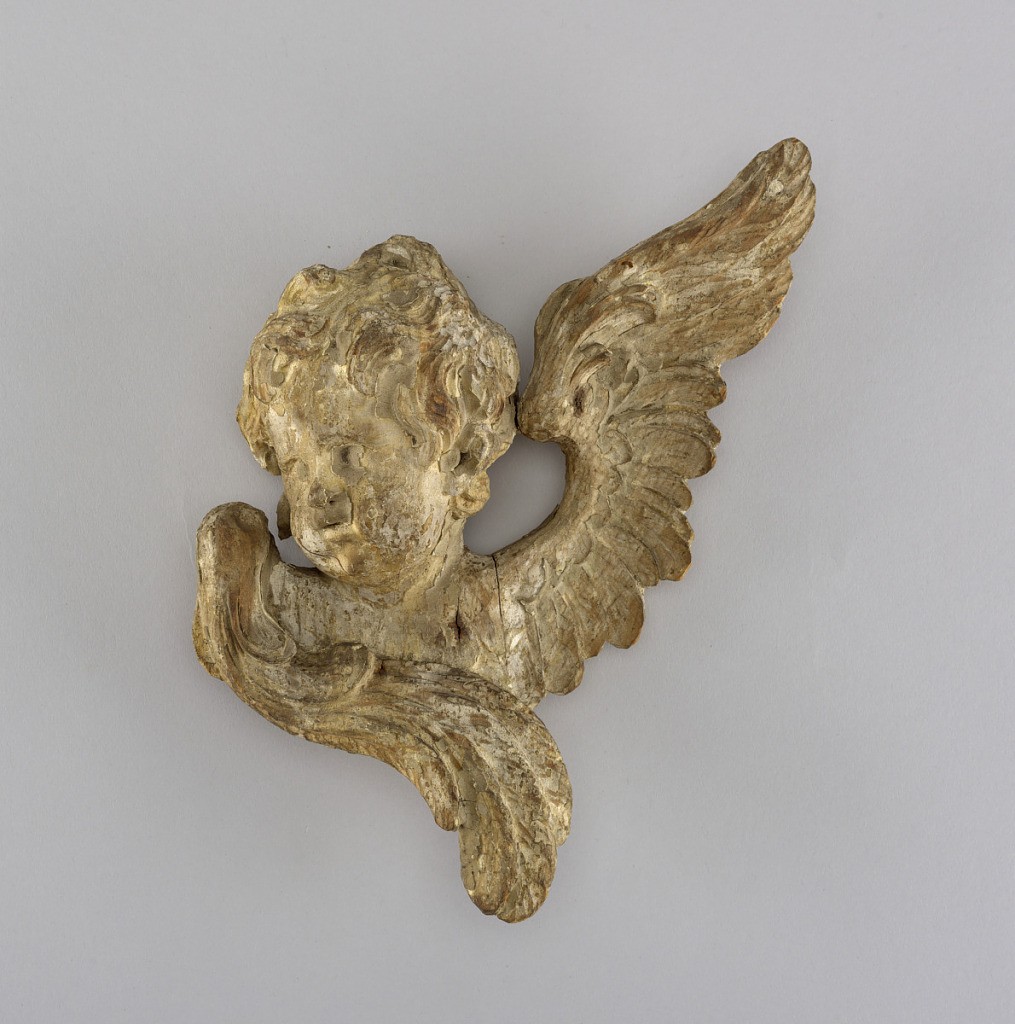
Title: Carving
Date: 18th century
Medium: wood, painted
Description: carved and gessoed, wood fragment of cherub